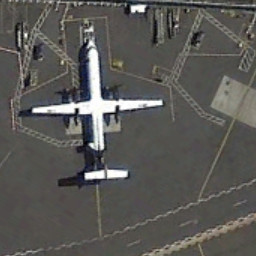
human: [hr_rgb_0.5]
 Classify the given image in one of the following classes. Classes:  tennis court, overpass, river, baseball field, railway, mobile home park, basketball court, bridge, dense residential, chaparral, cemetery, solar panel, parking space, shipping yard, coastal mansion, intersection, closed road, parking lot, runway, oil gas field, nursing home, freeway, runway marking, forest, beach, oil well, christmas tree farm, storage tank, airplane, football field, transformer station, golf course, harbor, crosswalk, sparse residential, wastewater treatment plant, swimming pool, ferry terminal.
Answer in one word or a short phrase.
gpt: airplane